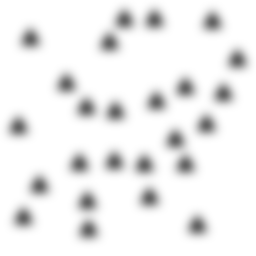
Squares: 0
Triangles: 25
Stars: 0
Total shapes: 25